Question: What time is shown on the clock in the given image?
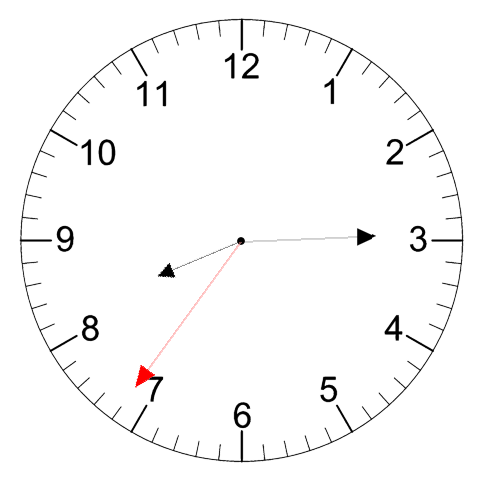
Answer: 08:14:36